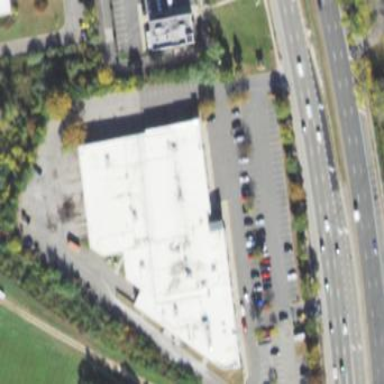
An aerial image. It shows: Commercial building.